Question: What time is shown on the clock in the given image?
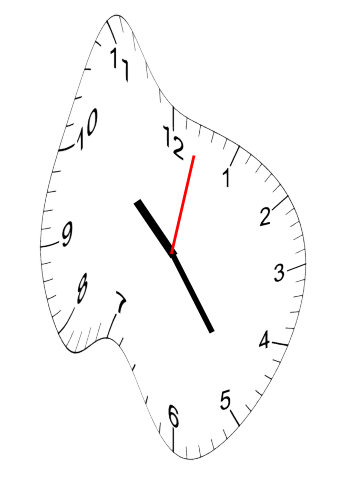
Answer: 10:24:02